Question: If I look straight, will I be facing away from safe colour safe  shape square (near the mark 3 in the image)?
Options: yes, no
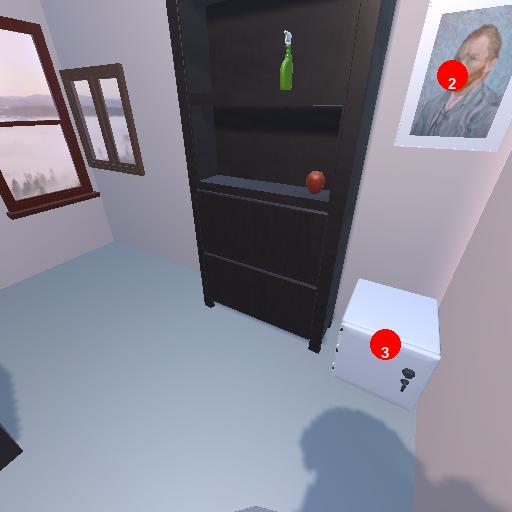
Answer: yes